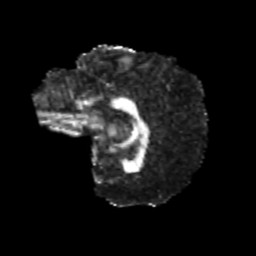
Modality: FA
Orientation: sagittal
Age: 21
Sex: female
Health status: healthy
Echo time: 0.074 s